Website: slack
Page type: billing-address
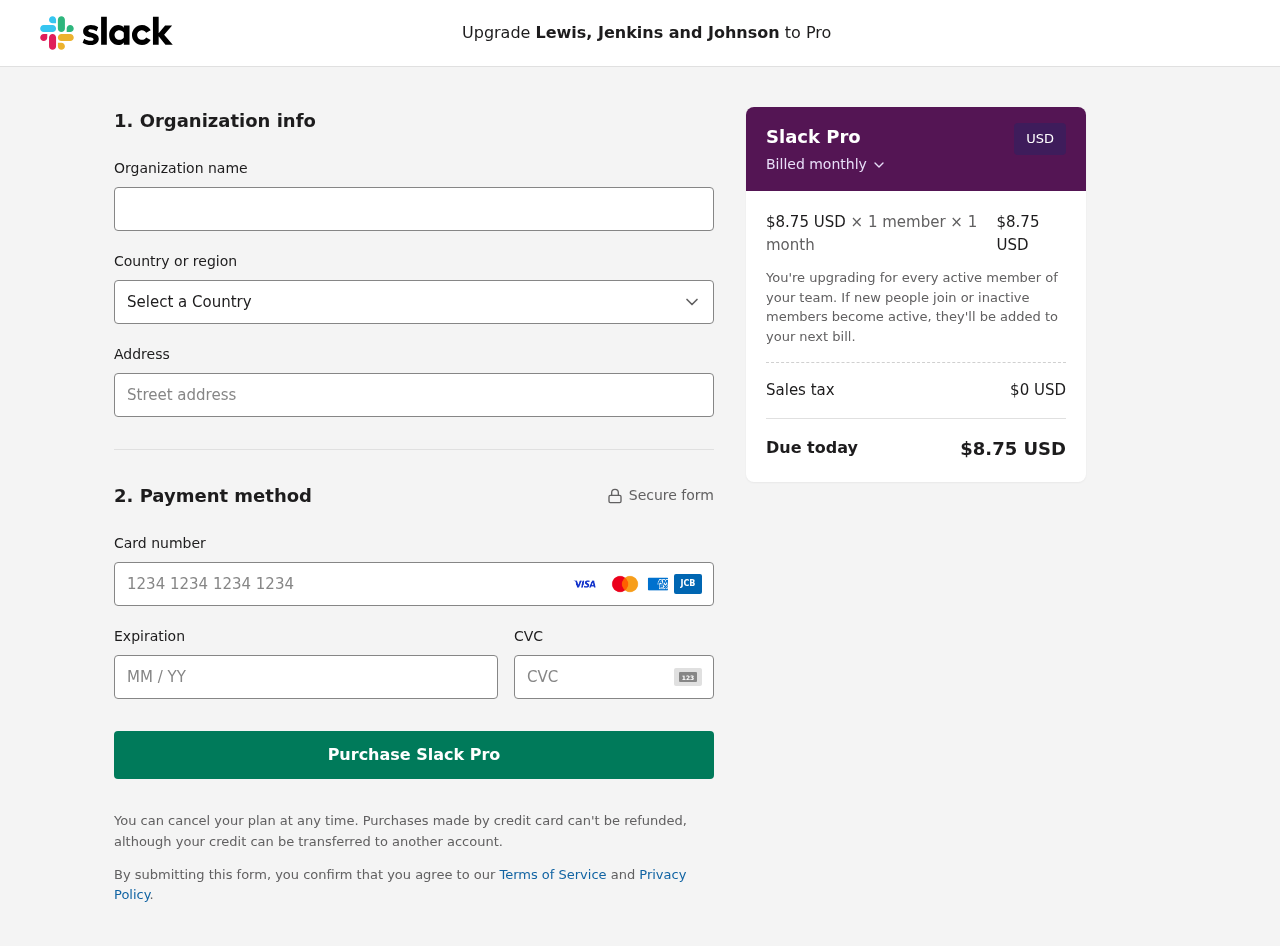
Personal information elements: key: PII_CARD_CVV
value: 4331
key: PII_CARD_EXPIRY
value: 01/29
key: PII_CARD_NUMBER
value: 3493 4817 4524 093
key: PII_COMPANY
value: Lewis, Jenkins and Johnson
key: PII_COUNTRY
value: United States
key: PII_STREET
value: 704 Jeremy Cliffs
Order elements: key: ORDER_PRICE_PER_MEMBER
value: $8.75 USD
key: ORDER_MEMBER_COUNT
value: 1
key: ORDER_MONTH_COUNT
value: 1
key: ORDER_SUBTOTAL
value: $8.75 USD
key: ORDER_TAX
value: $0
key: ORDER_TOTAL
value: $8.75 USD